Interaction volume radius: 10 \u00c5
Interaction volume height: 25 \u00c5
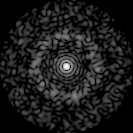
Disorder parameter: 0.8357